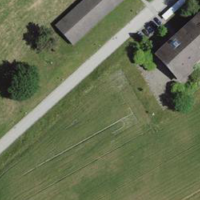
EUNIS habitat code: 55
Species observed at this site:
Plantago media